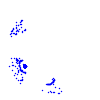
Particle: pion